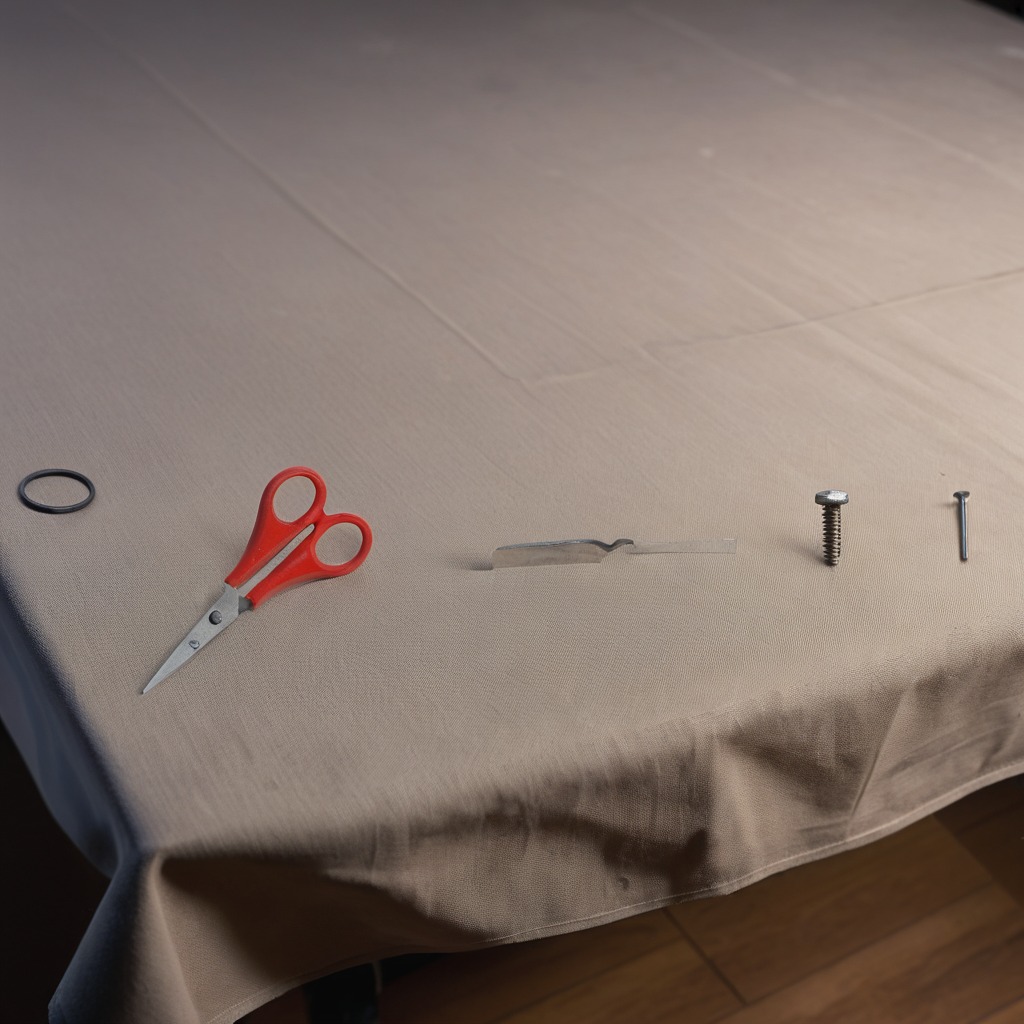
A rubber O'ring, a metal machine screw, an iron nail, a handheld metal saw, and a pair of scissors are lying on the wooden table.